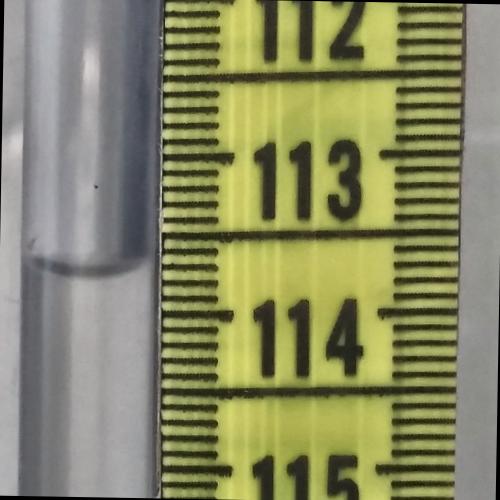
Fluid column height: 113.7 cm